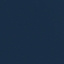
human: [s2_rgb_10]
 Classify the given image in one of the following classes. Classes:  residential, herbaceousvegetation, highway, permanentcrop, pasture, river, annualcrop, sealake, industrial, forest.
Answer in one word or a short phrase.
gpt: SeaLake